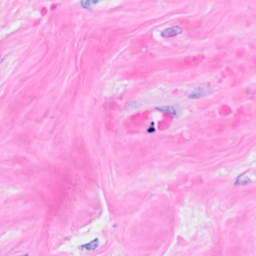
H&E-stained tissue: Breast